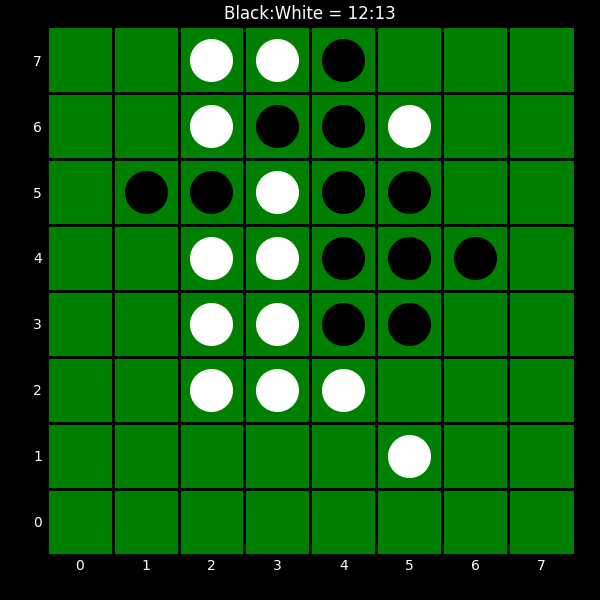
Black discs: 12
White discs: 13